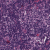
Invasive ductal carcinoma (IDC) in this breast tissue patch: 0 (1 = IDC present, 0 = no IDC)